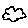
Label: cloud